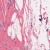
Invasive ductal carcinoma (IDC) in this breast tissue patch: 0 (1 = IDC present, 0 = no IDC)